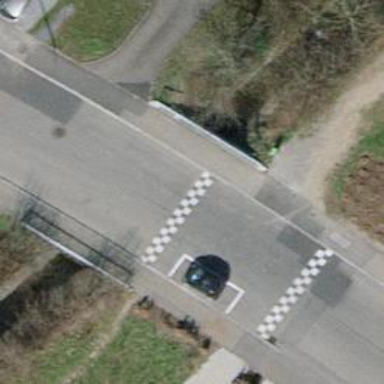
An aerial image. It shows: Bump for traffic calming.